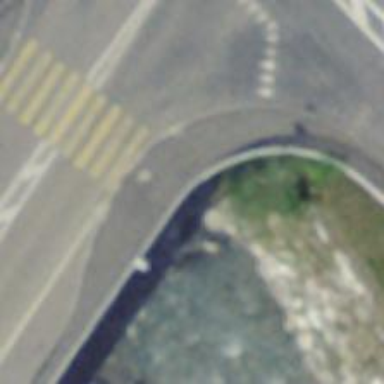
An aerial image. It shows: Asphalt footway that serves as sidewalk on bridge.